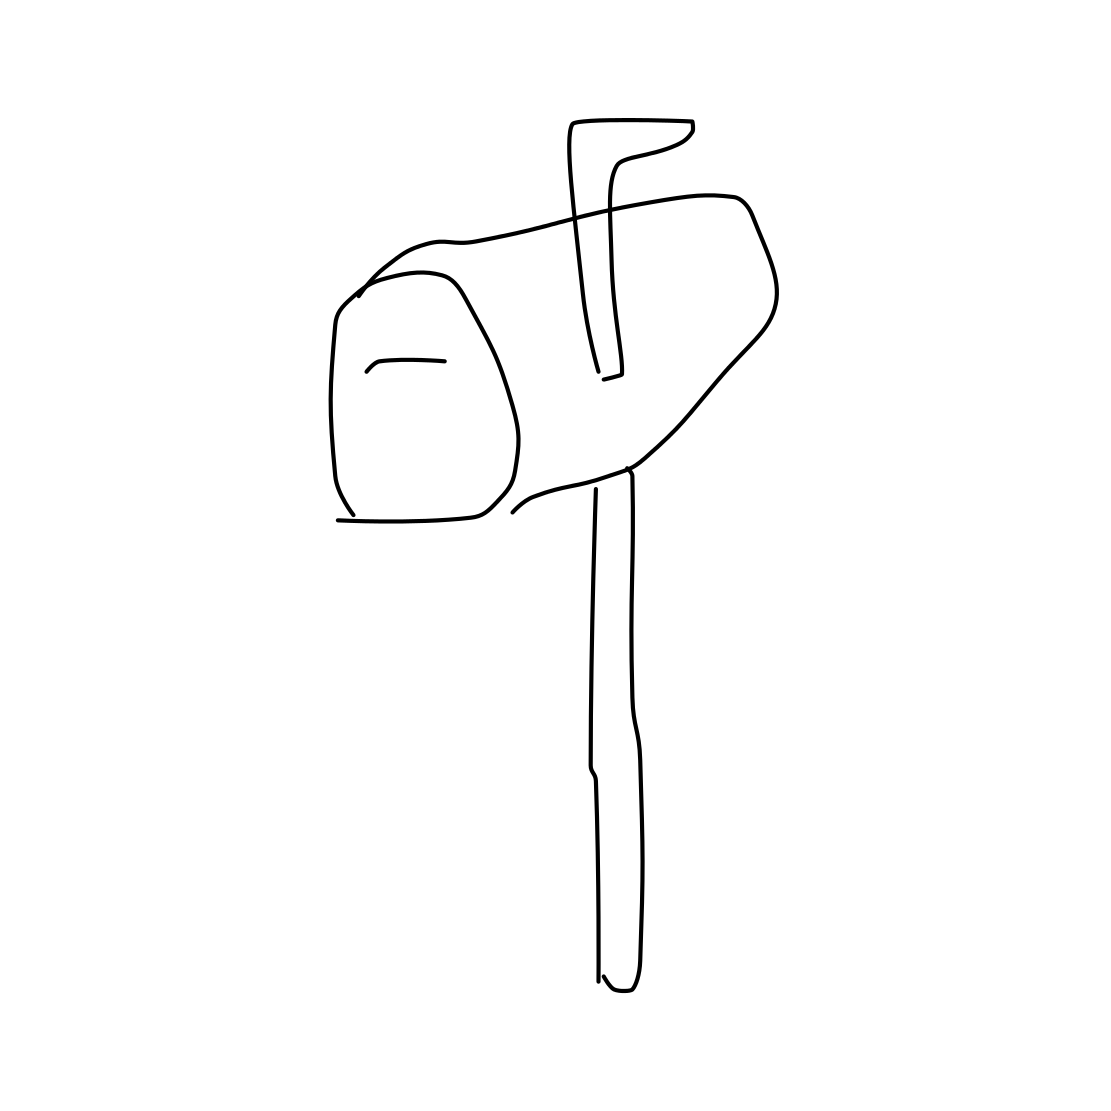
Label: mailbox